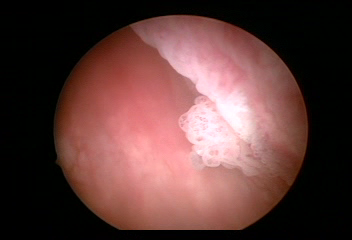
Modality: WLC
Class: Malignant
Subclass: HighGradePapillary
Lesion: L1
Stage: Ta
Morphology: Papillary
Bladder cancer association: Yes
Annotated structures: Tumor